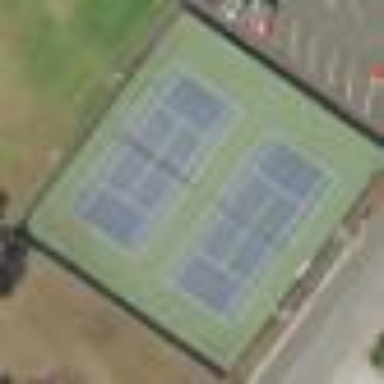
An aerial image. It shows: Sports centre featuring tennis facilities.